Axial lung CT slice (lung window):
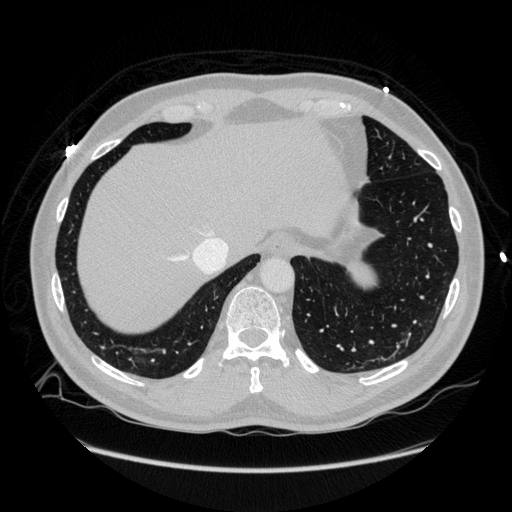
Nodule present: no